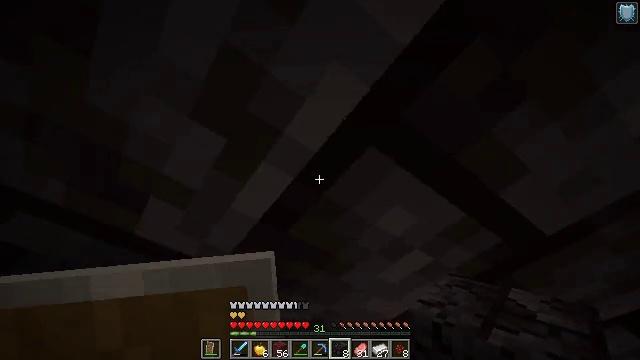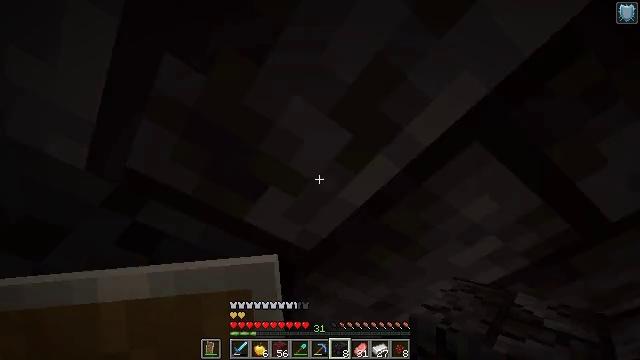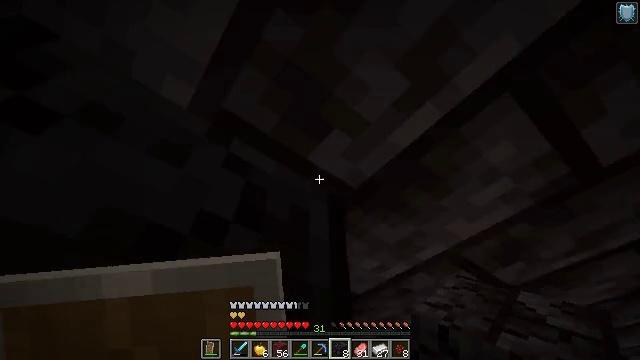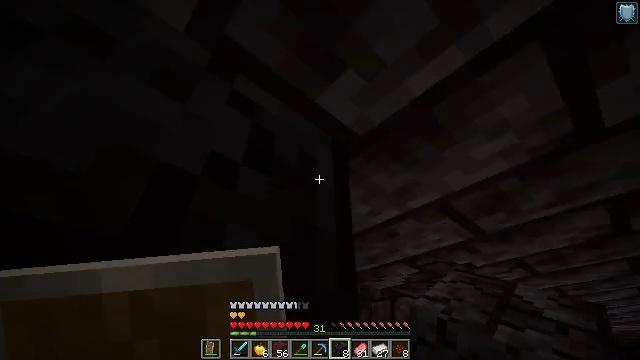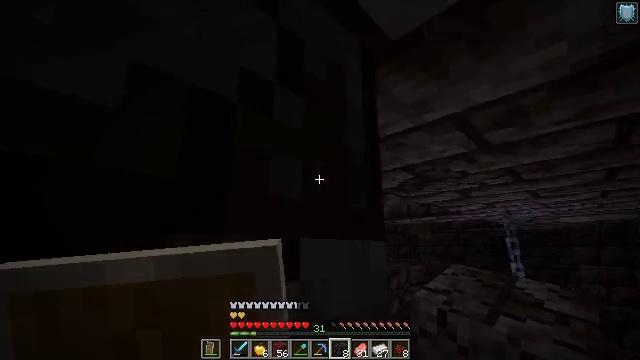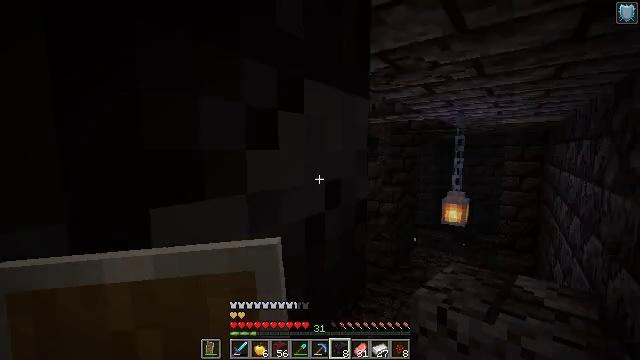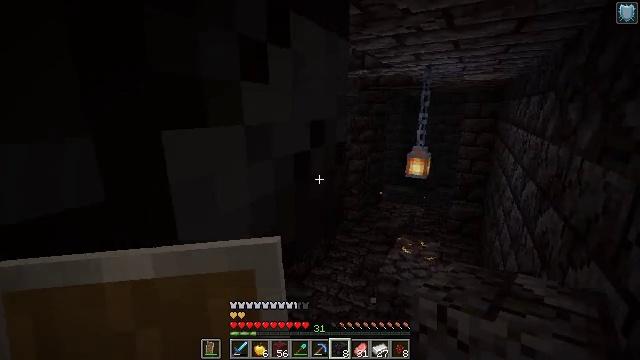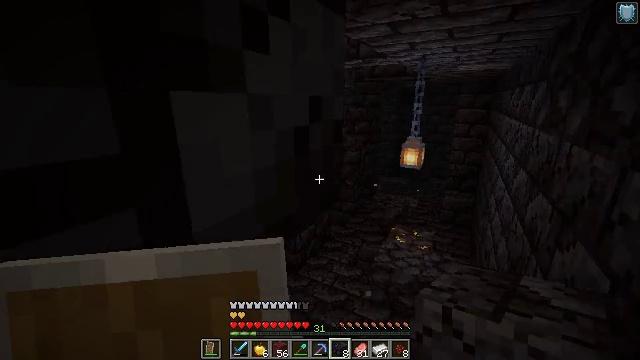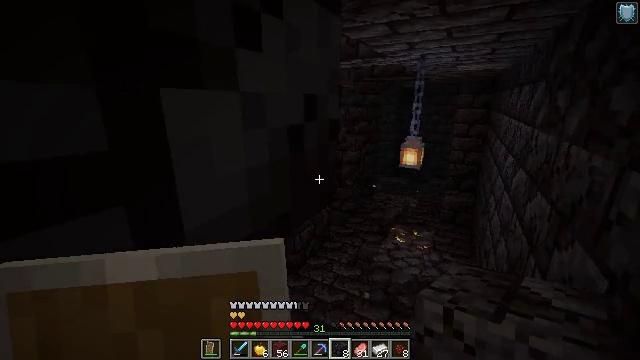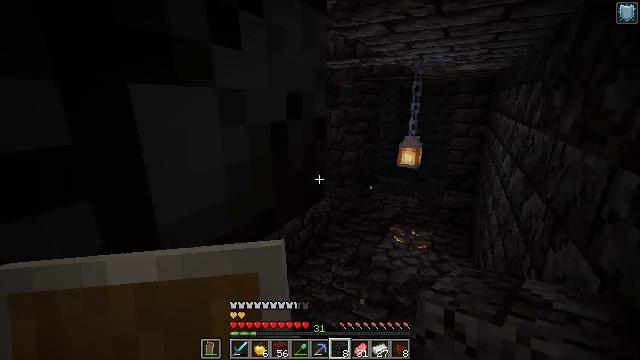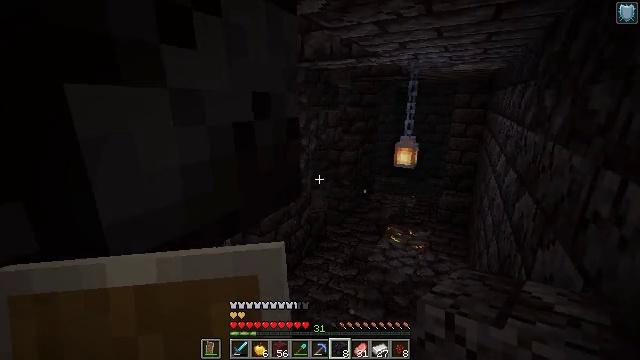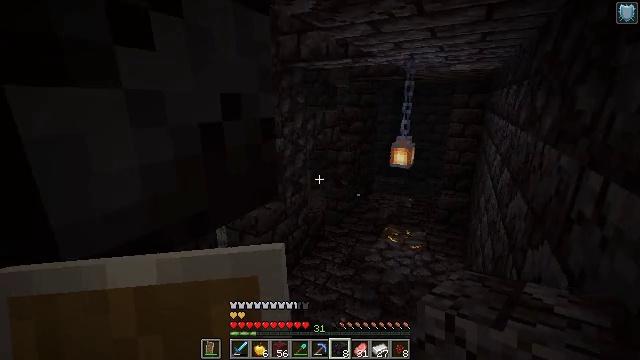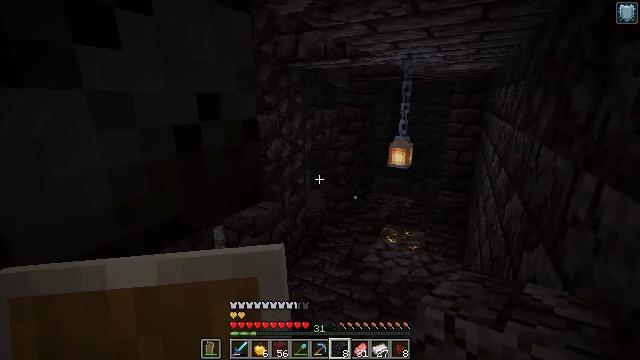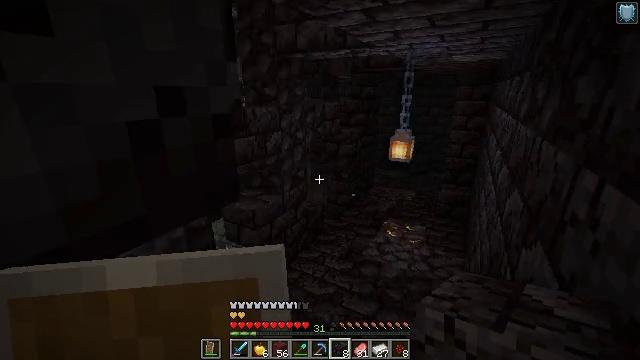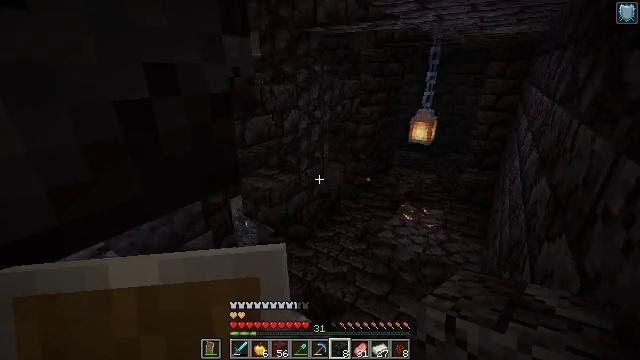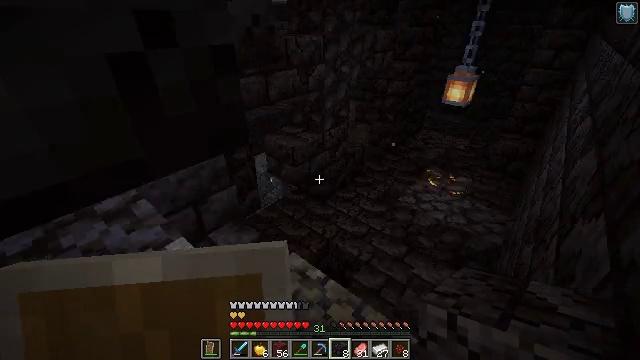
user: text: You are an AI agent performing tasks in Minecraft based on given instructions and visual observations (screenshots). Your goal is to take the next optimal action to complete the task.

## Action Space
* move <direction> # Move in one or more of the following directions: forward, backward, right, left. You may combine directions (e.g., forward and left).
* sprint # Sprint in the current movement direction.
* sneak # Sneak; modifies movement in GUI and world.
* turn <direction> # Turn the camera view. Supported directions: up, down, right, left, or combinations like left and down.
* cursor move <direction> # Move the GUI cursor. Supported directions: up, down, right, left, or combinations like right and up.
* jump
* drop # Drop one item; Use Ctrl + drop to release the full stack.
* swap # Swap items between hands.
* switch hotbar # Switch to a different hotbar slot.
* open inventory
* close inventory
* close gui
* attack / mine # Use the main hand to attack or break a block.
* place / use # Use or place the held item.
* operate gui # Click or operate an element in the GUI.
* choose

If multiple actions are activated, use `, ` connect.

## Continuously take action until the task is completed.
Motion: motion action
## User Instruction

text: Attack the cracked polished blackstone bricks to gather it.
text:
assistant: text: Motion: move left, sneak
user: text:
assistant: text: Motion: move left, sneak, turn right and down
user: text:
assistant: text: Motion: move left, sneak, turn right and down
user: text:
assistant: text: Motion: move left, sneak, turn right and down
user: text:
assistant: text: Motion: move back and move left, sneak, turn right and down
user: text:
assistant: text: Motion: move back and move left, sneak, turn right and down
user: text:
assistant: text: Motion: move back and move left, sneak, turn right and down
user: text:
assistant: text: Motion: move right, sneak
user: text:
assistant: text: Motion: move right, sneak
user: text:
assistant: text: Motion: move right, sneak
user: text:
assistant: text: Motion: move right, sneak
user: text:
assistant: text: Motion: move forward and move right, sneak
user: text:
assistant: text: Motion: move forward and move right, sneak, turn down
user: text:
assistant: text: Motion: move forward and move right, sneak, turn left and down
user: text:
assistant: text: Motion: move forward and move right, sneak, turn left and down
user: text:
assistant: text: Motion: move forward and move right, sneak, turn left and down
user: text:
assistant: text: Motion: move forward and move right, turn left and down
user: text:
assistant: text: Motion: move forward and move right, turn left and down
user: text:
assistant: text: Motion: move forward and move right
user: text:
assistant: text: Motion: move forward and move right
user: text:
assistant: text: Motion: turn left
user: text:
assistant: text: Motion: turn left
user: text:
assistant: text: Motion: move forward
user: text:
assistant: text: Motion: move forward, turn left and up
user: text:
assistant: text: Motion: move forward, sneak, turn left and up
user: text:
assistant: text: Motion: move forward, sneak, turn up
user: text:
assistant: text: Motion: move forward and move left, sneak, turn left and up
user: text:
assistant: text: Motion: move forward and move left, sneak, turn left and up
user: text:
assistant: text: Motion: move forward and move left, sneak, turn up
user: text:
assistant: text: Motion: move forward and move left, sneak